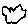
Label: cloud